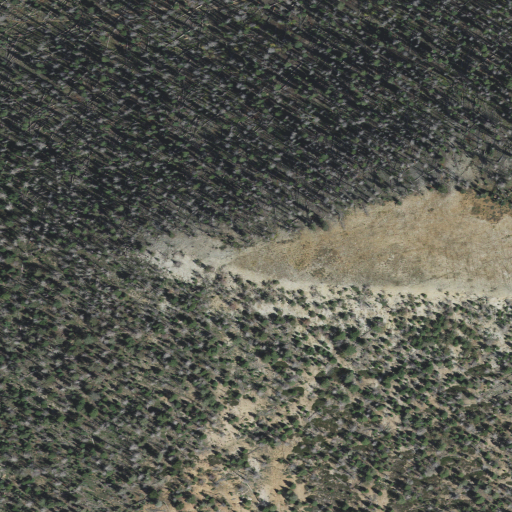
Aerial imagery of mountain in Utah named Navajo Peak containing evergreen forest, shrub, deciduous forest, and mixed forest